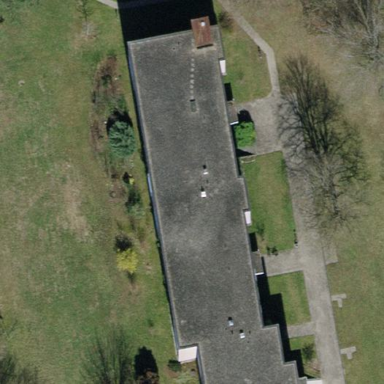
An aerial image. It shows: Flat-roofed apartment building.